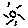
Label: sun